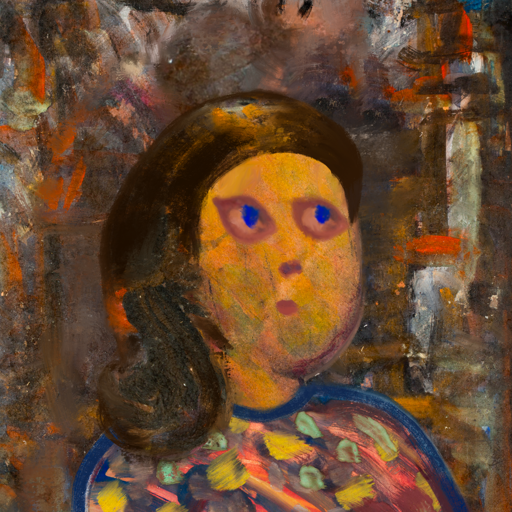
Background: GypsyQueen, Head And Neck Side: Gypsy_Mother, Face Side: Mother_And_Son_Mother, Bust: Mother_And_Son_Mother, Hair Side: Gypsy_Queen, Head Accessory: Blank, Second Necklace: Blank, Necklace: Blank, Baby: Blank